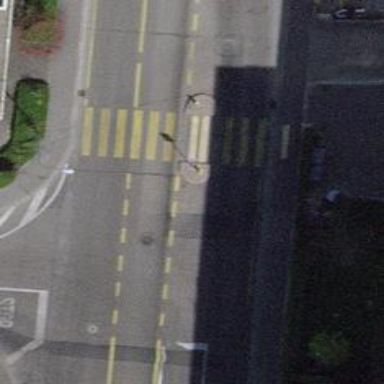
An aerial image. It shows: Uncontrolled crossing with pedestrian island.